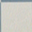
Piece: xx